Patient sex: M
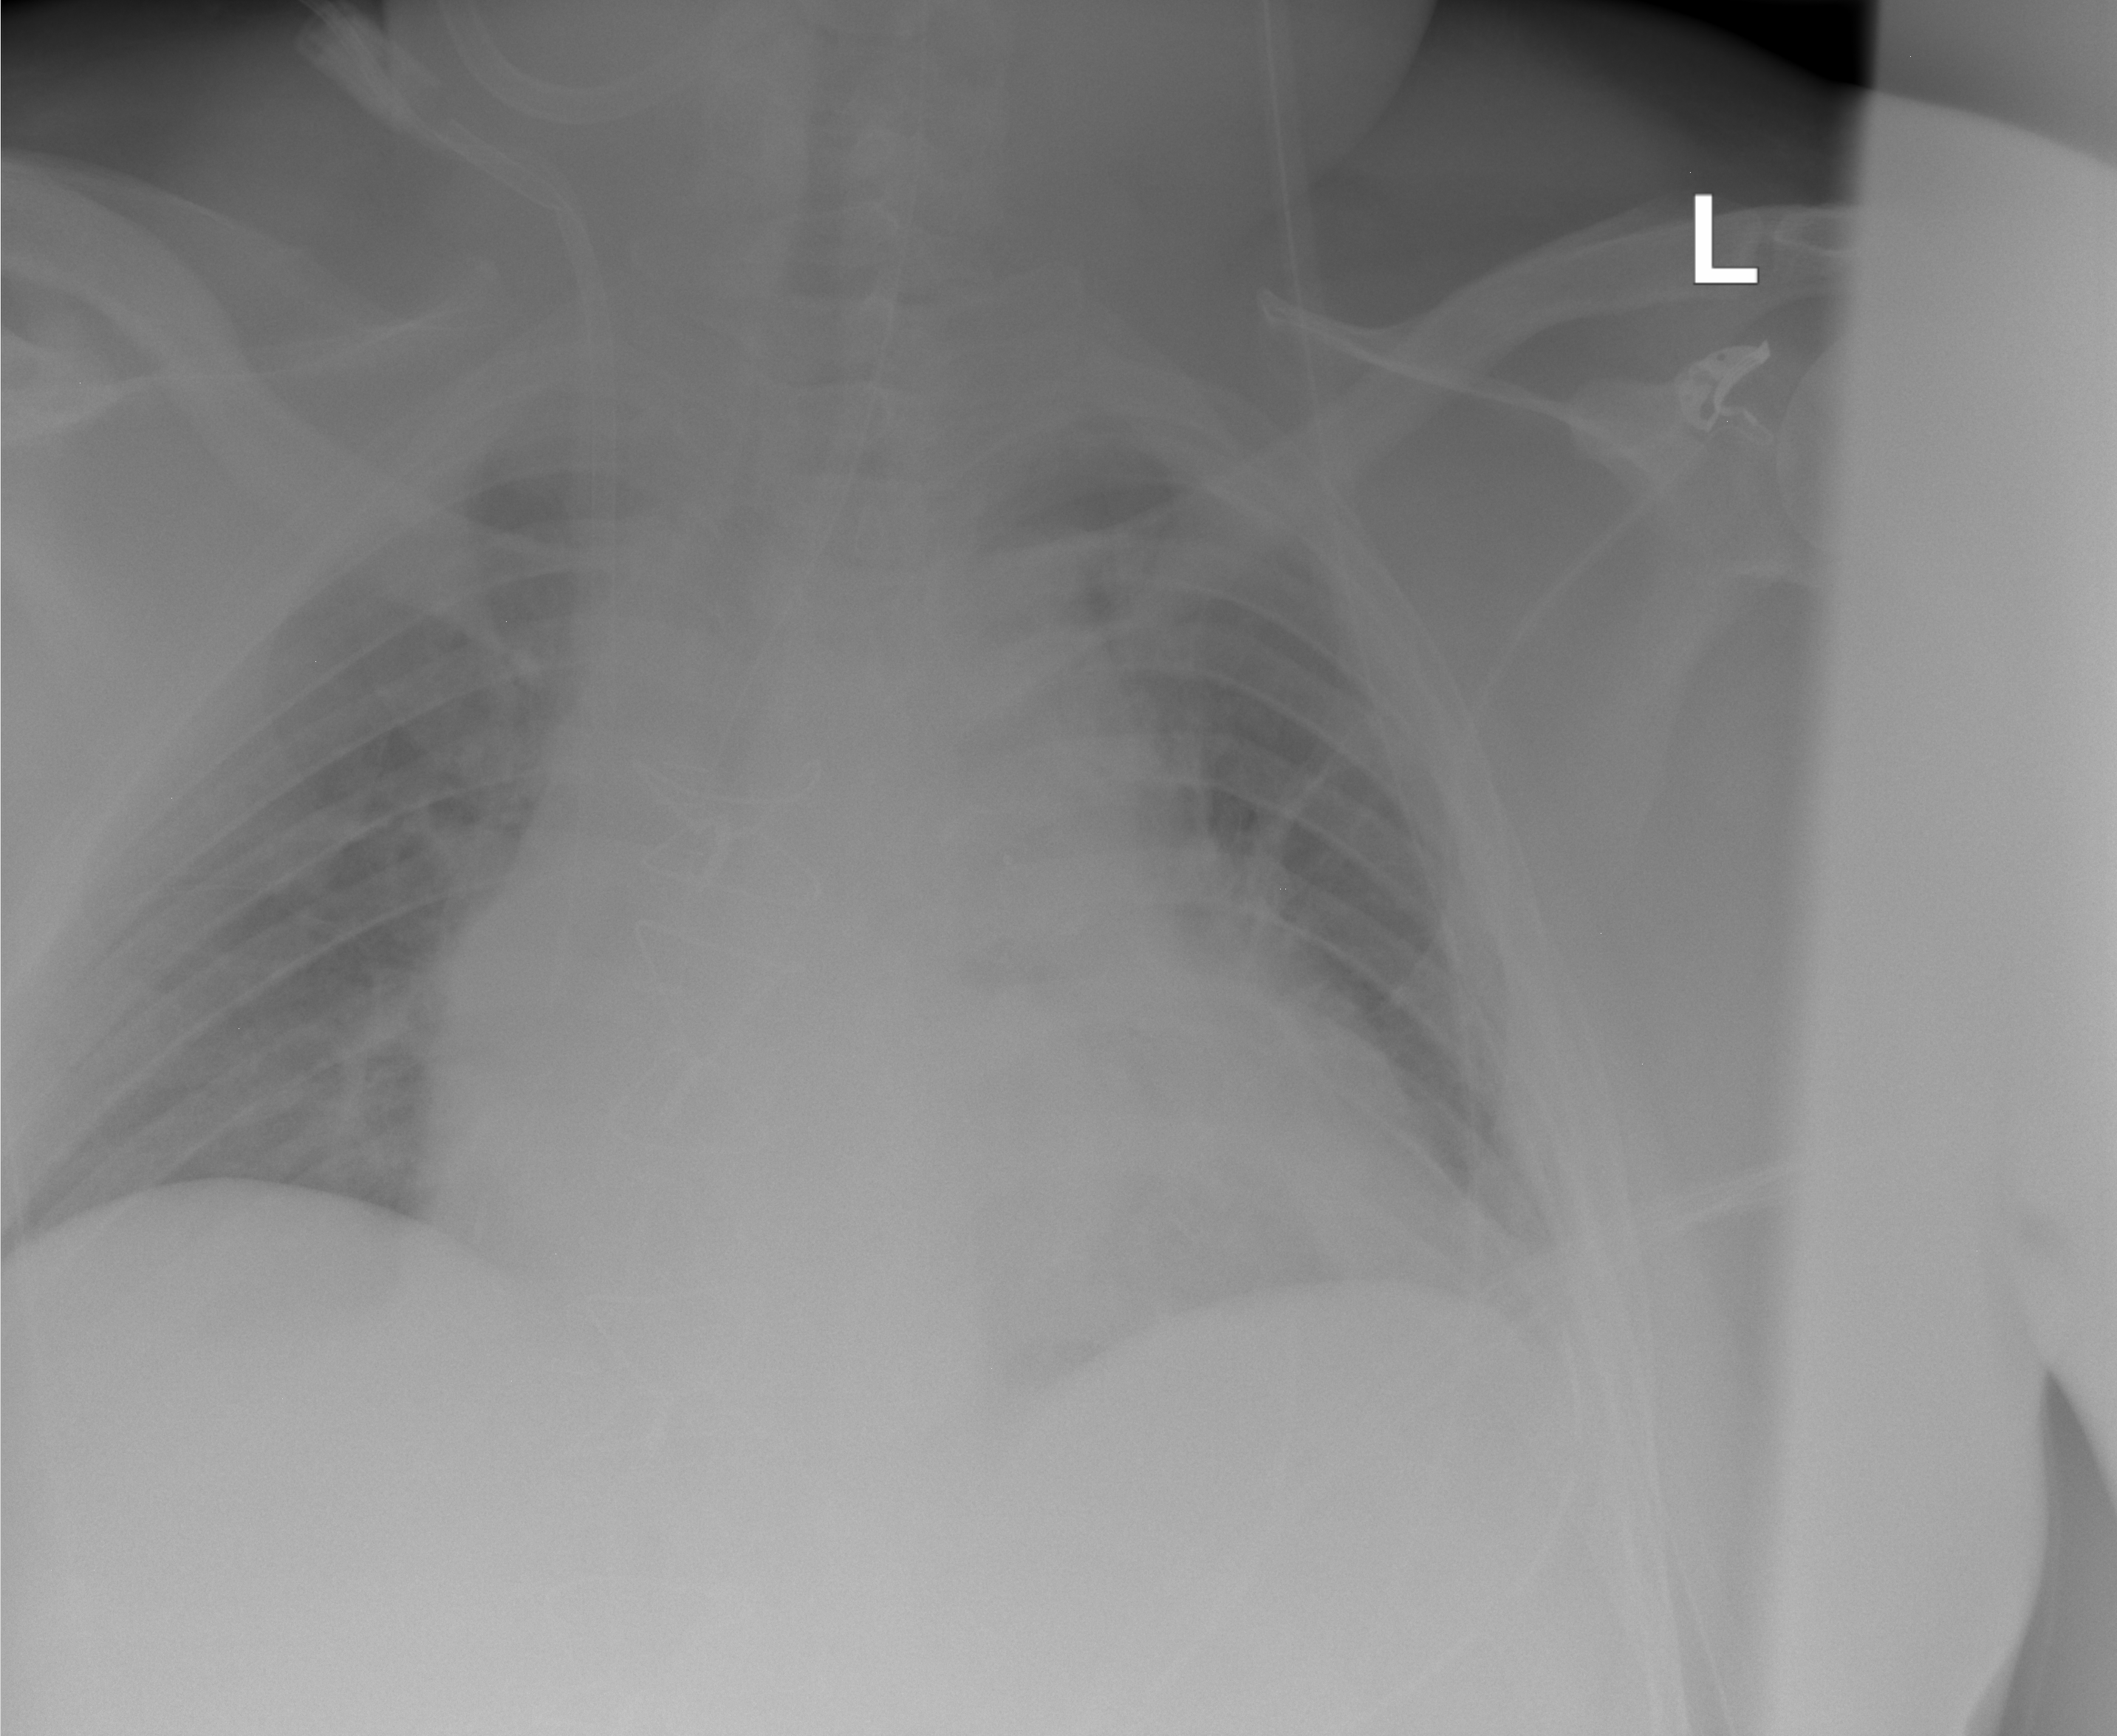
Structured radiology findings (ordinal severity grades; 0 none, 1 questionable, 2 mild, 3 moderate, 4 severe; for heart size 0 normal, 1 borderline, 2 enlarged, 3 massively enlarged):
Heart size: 2
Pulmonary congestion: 2
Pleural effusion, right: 0
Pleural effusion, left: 2
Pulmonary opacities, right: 0
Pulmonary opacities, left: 0
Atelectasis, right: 0
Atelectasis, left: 0